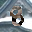
Label: 8